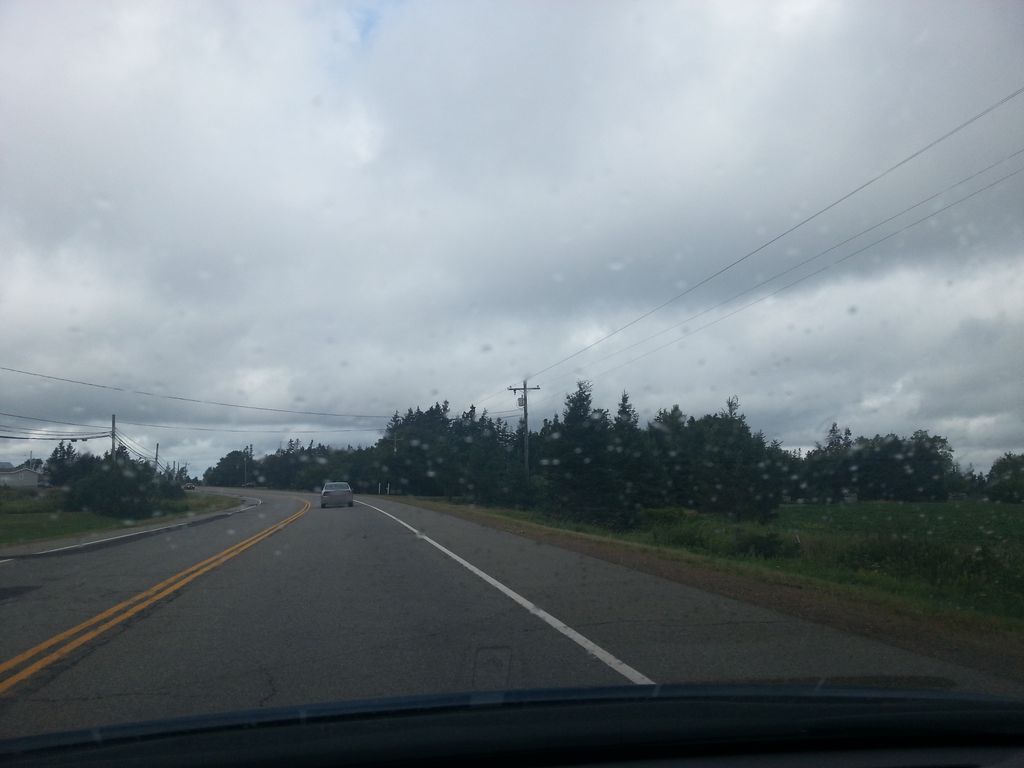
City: charlottetown